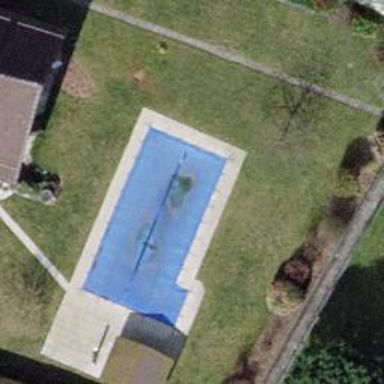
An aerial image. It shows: Outdoor swimming pool on leisure land.